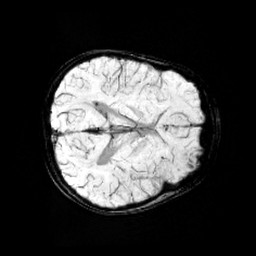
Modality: minIP
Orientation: axial
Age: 9
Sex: female
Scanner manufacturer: siemens
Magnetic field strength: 3 T
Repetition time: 0.027 s
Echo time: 0.02 s